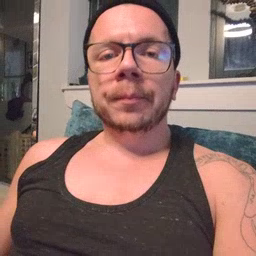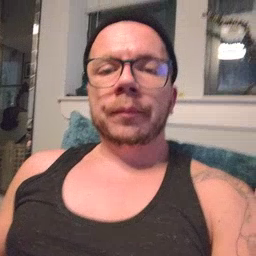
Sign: underwear